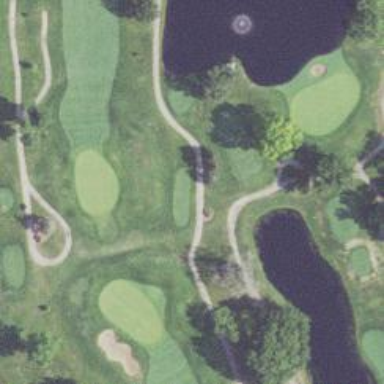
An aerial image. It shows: Path for both roads and golfers.